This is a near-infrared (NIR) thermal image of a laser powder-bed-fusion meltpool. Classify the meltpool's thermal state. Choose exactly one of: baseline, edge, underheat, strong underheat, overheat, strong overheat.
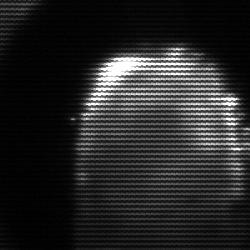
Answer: baseline